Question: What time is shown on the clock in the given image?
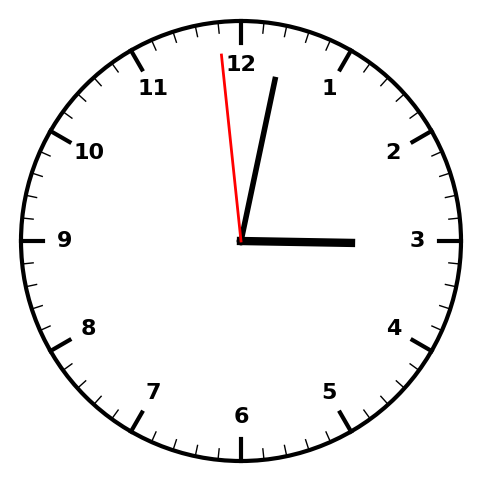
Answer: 03:01:59